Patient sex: F
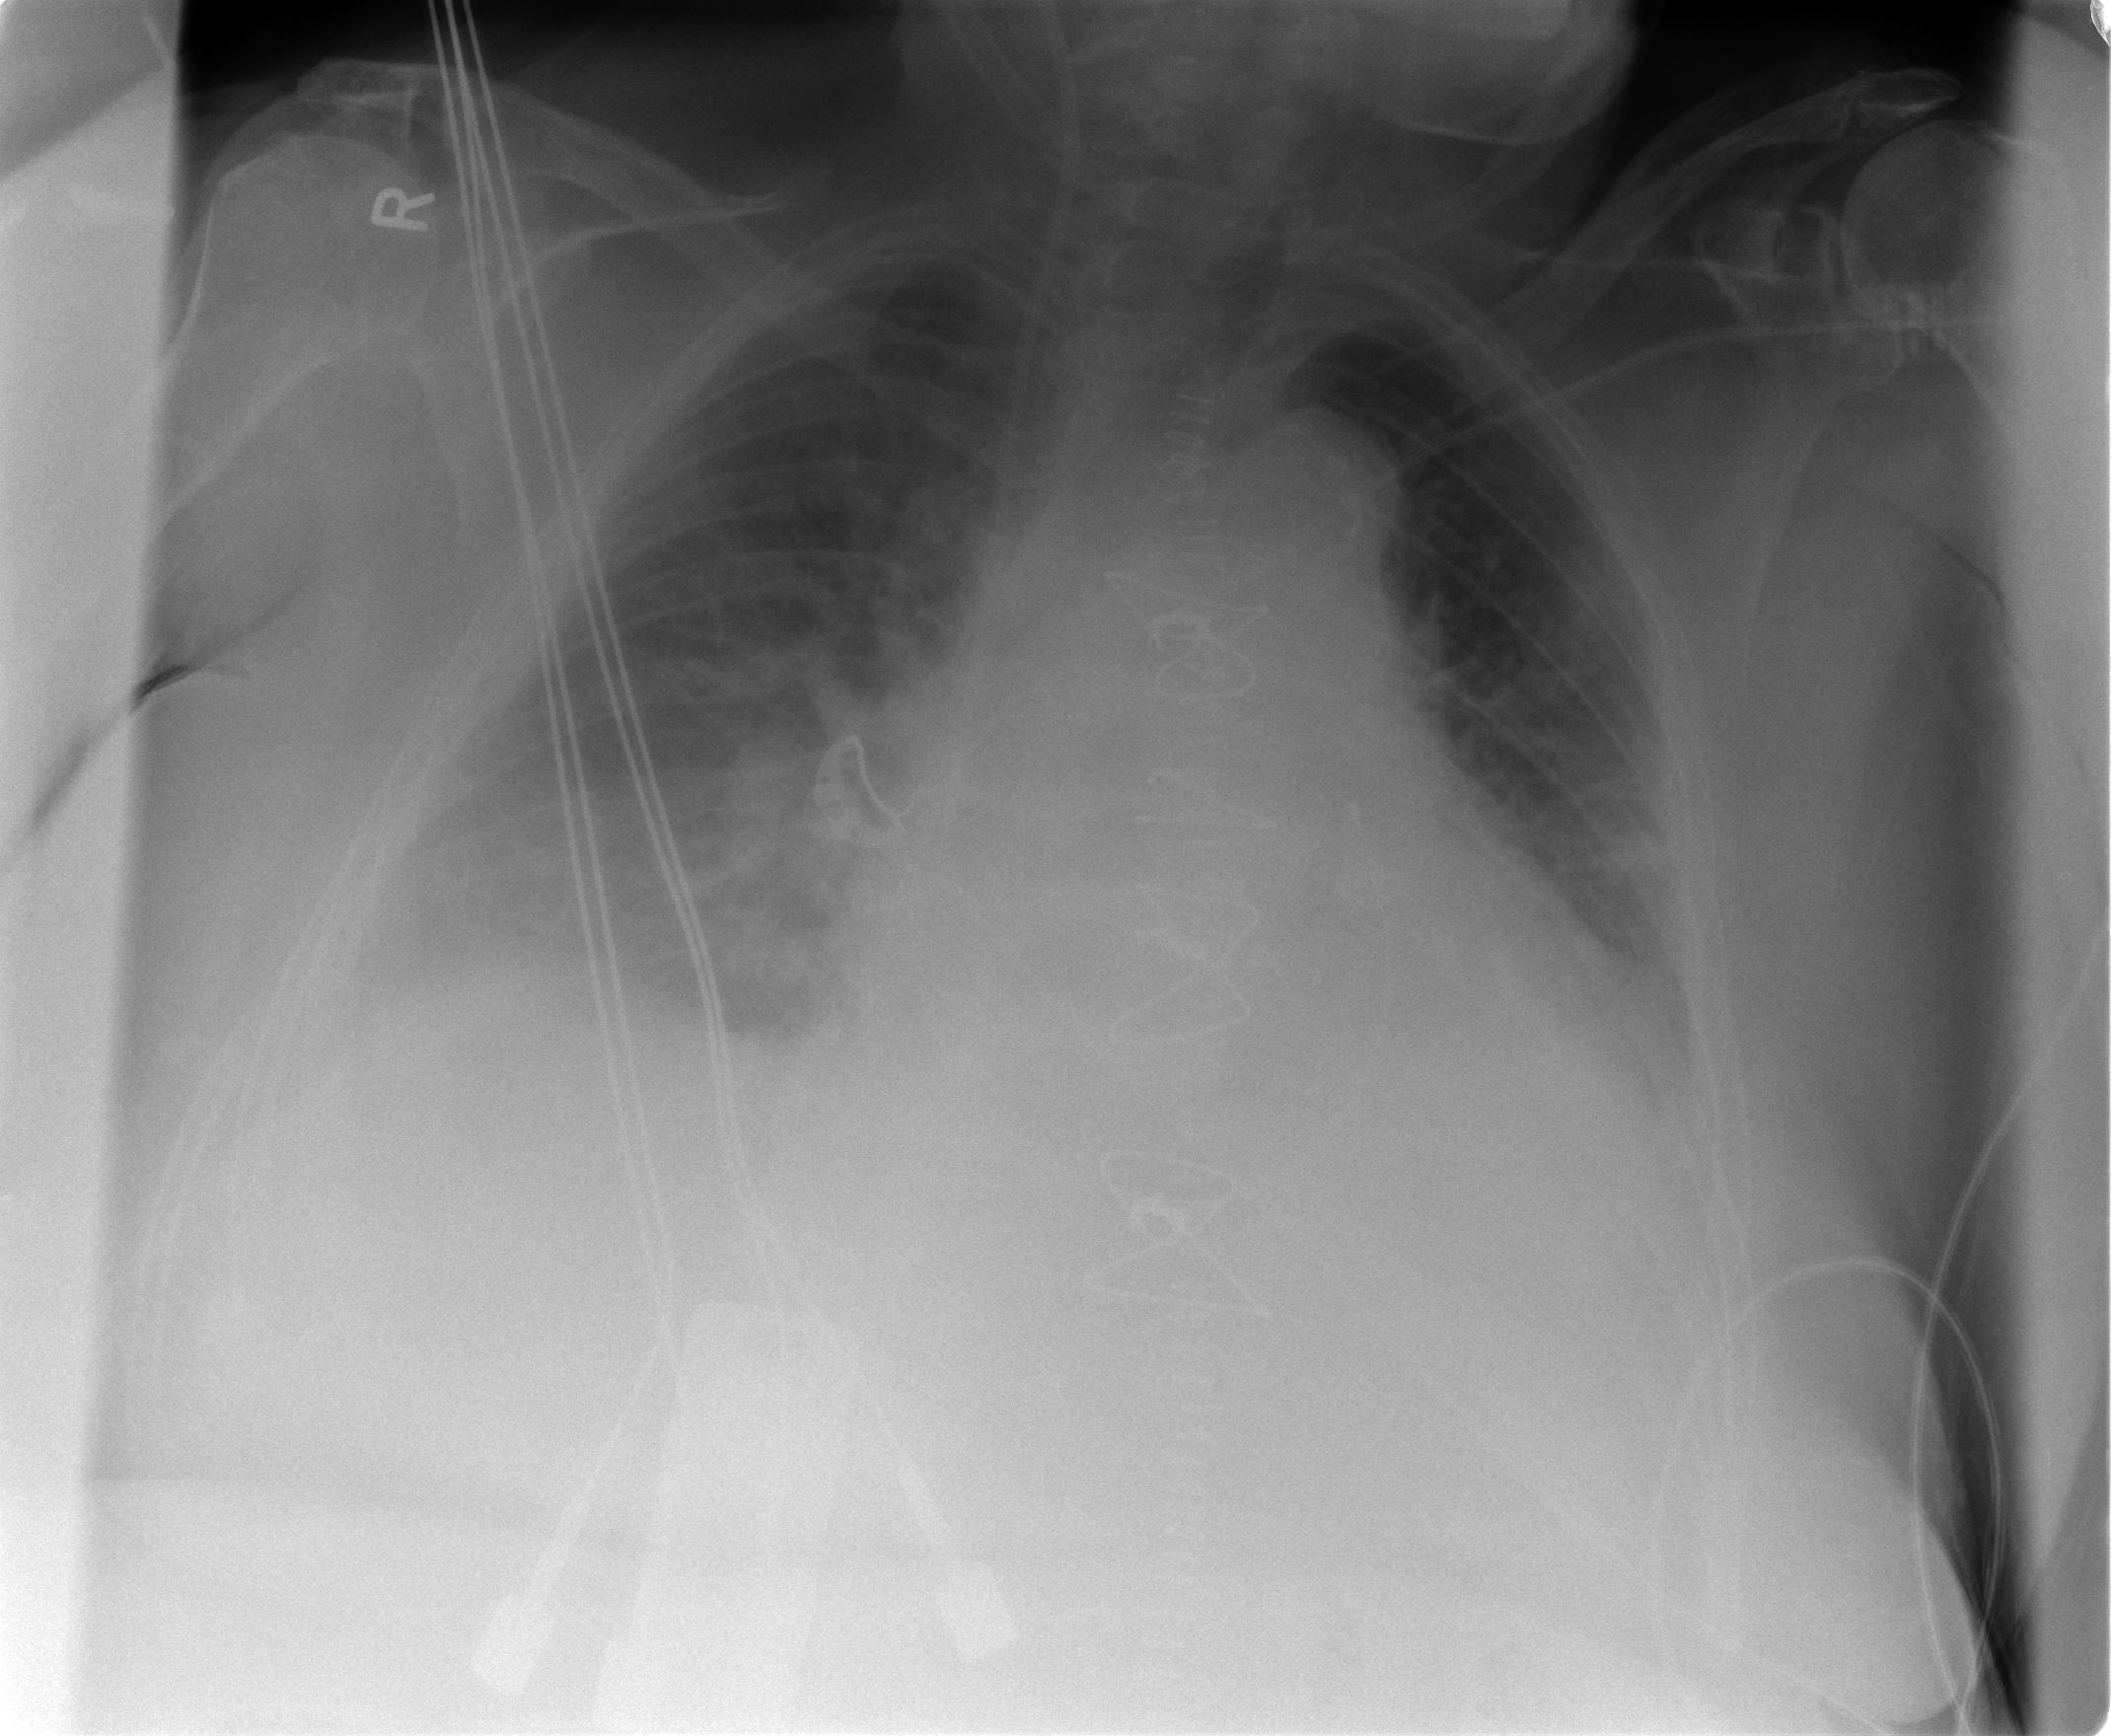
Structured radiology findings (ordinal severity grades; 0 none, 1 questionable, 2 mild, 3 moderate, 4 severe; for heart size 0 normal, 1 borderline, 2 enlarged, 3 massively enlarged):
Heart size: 2
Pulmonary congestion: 2
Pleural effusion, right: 2
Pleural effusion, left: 2
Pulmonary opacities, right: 2
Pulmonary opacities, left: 1
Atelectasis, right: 2
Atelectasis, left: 2